Field crop: maize
Growth stage: 1
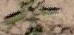
Species: atriplex